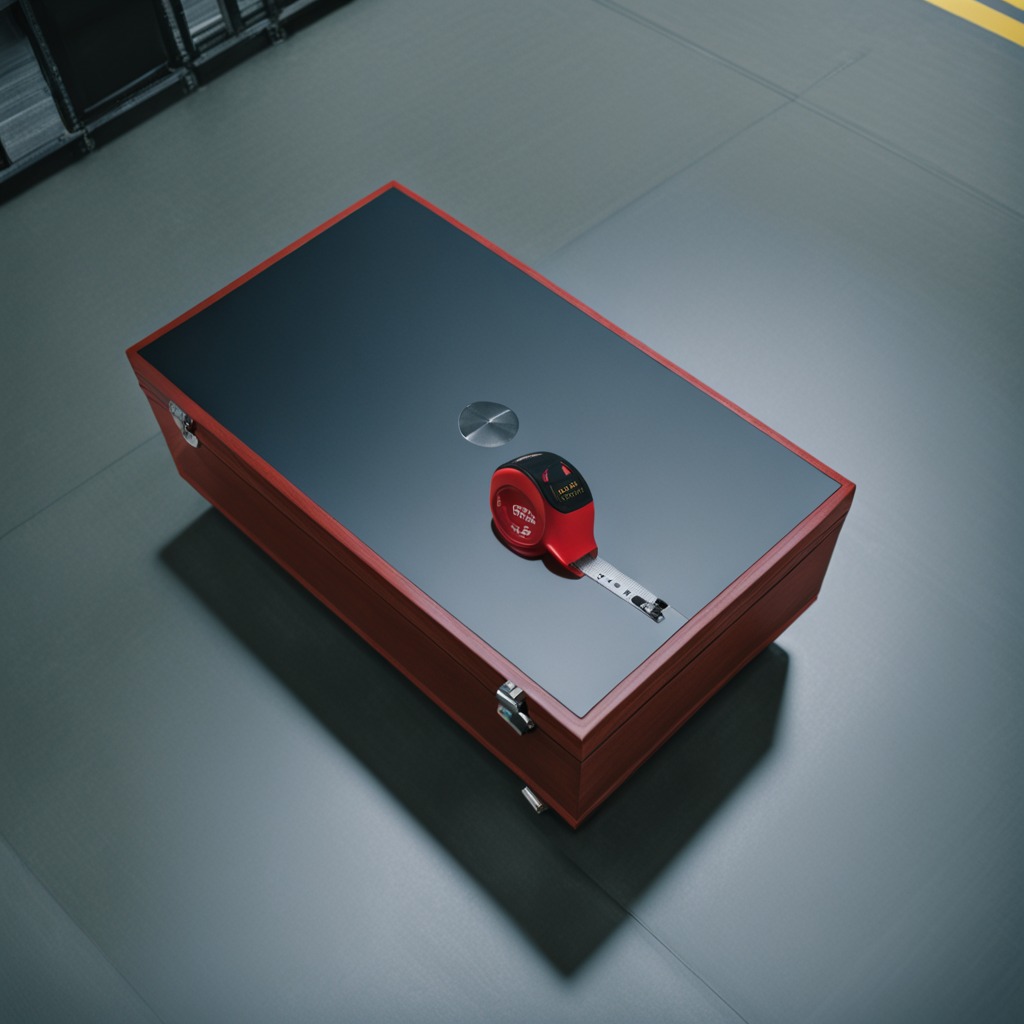
A measuring tape is lying on the toolbox surface in the airplane hangar workshop.